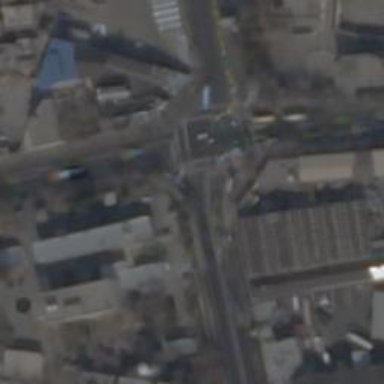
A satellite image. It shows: Marked road crossing.